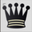
Piece: bQ